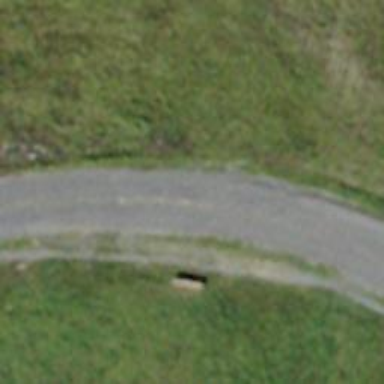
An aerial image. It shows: Paved service road with grade 1 tracktype. The road is used for classic grooming and hiking.